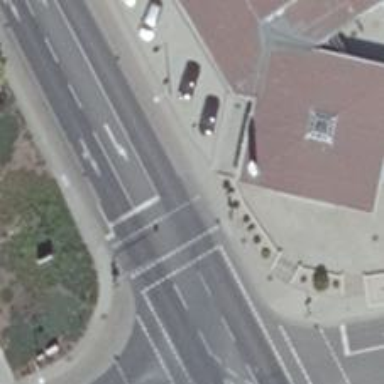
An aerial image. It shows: Road with traffic signals.